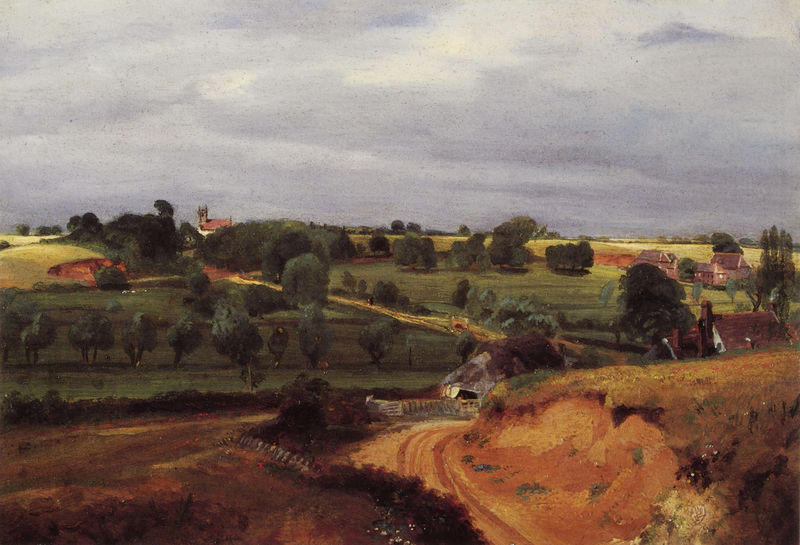
Titel: Brightwell Church and Village
Künstler: John Constable
Standort: London
Institution: Tate Gallery
Schlagwörter: baum, berg, blau, blätter, dunkel, gemälde, gruppe, himmel, laub, schatten, weiß, wolken, bäume, fluss, gelb, grün, kirchturm, landschaft, menschen, ocker, stadt, blumen, braun, grau, hell, licht, orange, schwarz, straße, zeichnung, dach, gebäude, haus, rot, schloss, tiere, weg, wiese, wolke, zaun, beige, expressionismus, malerei, mensch, öl, dämmerung, erde, feld, felder, ferne, horizont, häuser, hügel, natur, strauch, weite, büsche, gewässer, kirche, sonne, wege, wiesen, pflanzen, wald, bauern, kamin, schornstein, turm, sommer, düster, biegung, ort, abhang, acker, feldweg, getreide, hang, dorf, dächer, schornsteine, hof, spur, böschung, ostsee, stimmung, fotorealistisch, menschenleer, fahrspuren, panorama, burg, türme, mohn, kuppe, staub, landschaftsbild, wanderer, bauernhäuser, spaziergänger, schafe, paysage, klatschmohn, bruegel, höfe, lehmboden, hecken, wegs, aquarel, häsuer, steinbruch, kirchgang, trasse, orane, pissarro, sisley, naturabbildung, aufschluss